Question: I'm trying to make a one-page website. But I would like something to diversify it from all other similar sites. I came up with the idea of making a v-shaped sections.

I want each section ended with a kind of "v". I do not know how to achieve this effect in css so that there was no need cutting an image that is the background. I have not found any example on the Internet. Here are my attempts:
HTML:
'''
<div class="wrap" style="z-index: 9999">
<img src="https://farm8.staticflickr.com/<PHONE>3_d4b1a0d798.jpg" />
</div>
<div class="wrap" style="margin-top: -40px">
<img src="http://media-cdn.tripadvisor.com/media/photo-s/03/9b/2d/f2/new-york-city.jpg" />
</div>
'''
CSS:
'''
.wrap {
position: relative;
overflow: hidden;
width: 70%;
height:150px;
margin: 0 auto;
background-color:#fff;
}
.wrap img {
width: 100%;
height: auto;
display: block;
}
.wrap:before, .wrap:after {
content:'';
position: absolute;
bottom: 0;
width: 50%;
background-color: inherit;
padding-bottom:3%;
}
.wrap:before {
right: 50%;
-ms-transform-origin: 100% 100%;
-webkit-transform-origin: 100% 100%;
transform-origin: 100% 100%;
-ms-transform: skewX(45deg);
-webkit-transform: skewX(45deg);
transform: skewX(87deg);
}
.wrap:after {
left: 50%;
-ms-transform-origin: 0 100%;
-webkit-transform-origin: 0 100%;
transform-origin: 0 100%;
-ms-transform: skewX(-45deg);
-webkit-transform: skewX(-45deg);
transform: skewX(-87deg);
}
'''
<URL>
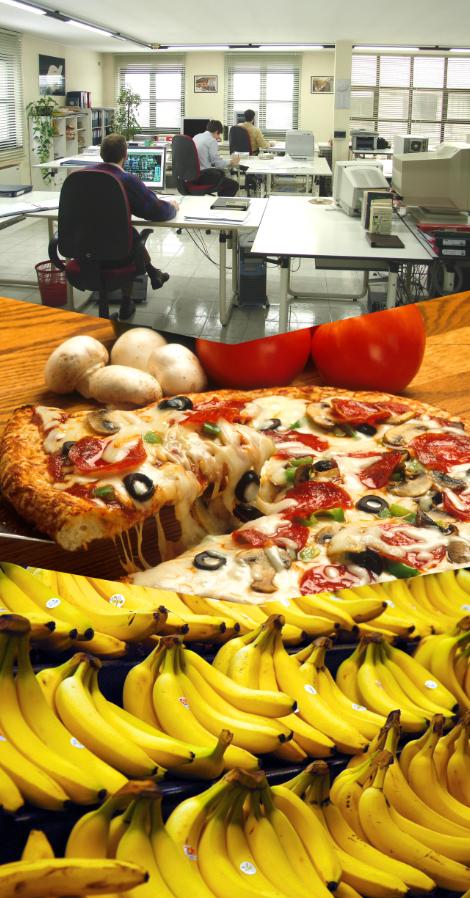
Answer: You could do this easily using 'svg' 'clipPath'.
<URL>.
'''
<svg width="300" height="520" viewBox="0 0 300 520">
<defs>
<clipPath id="top">
<path d="M0,0 L300,0 L300,160 L150,200 L0,160z" />
</clipPath>
<clipPath id="middle">
<path d="M0,160 L150,200 L300,160 L300,320 L150,360 L0,320z" />
</clipPath>
<clipPath id="bottom">
<path d="M0,320 L150,360 L300,320 L300,520 L0,520z" />
</clipPath>
</defs>
<image clip-path="url(#top)" xlink:href="http://dummyimage.com/300x200/0e3000/fff" x="0" y="0" height="200px" width="300px" />
<image clip-path="url(#middle)" xlink:href="http://dummyimage.com/300x200/004445/fff" x="0" y="160" height="200px" width="300px" />
<image clip-path="url(#bottom)" xlink:href="http://dummyimage.com/300x200/45000a/fff" x="0" y="320" height="200px" width="300px" />
</svg>
'''